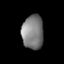
Tissue: lung
Cell type: Fibroblasts
Senescence score: 0.558
Nuclear area (px): 721
Mean DAPI intensity: 125.068